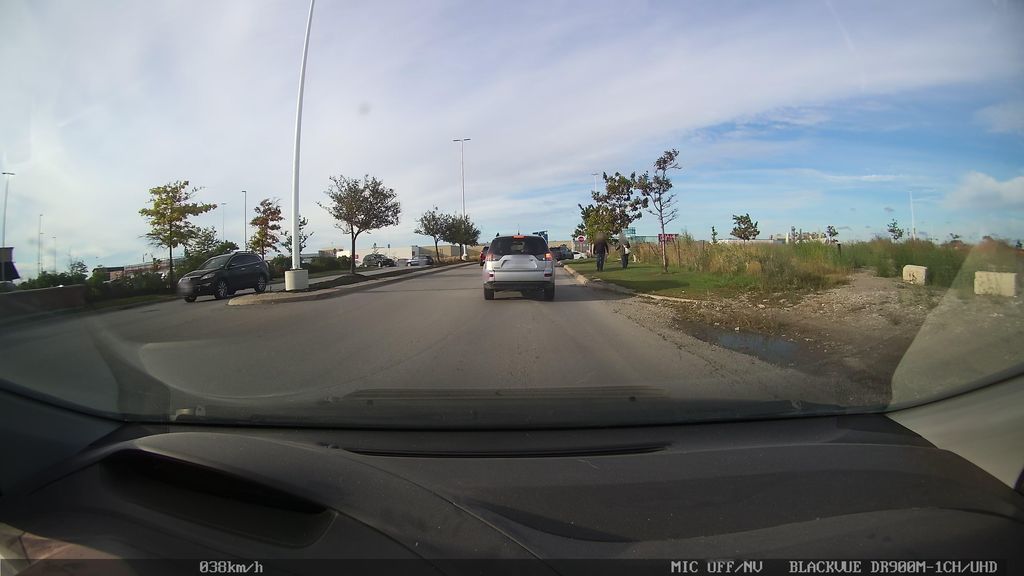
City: toronto